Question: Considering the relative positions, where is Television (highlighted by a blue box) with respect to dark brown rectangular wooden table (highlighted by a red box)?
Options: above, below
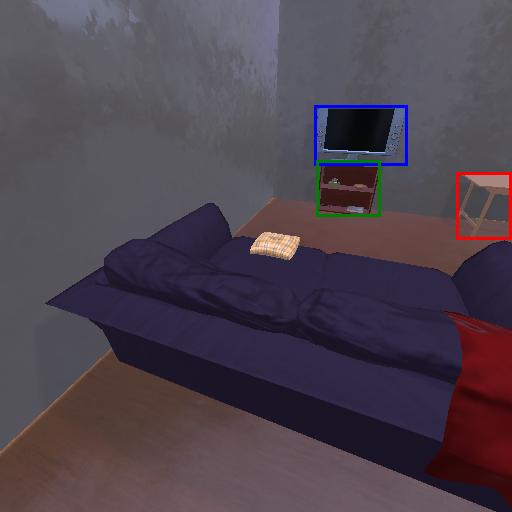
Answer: above